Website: bh-photo
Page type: billing-address
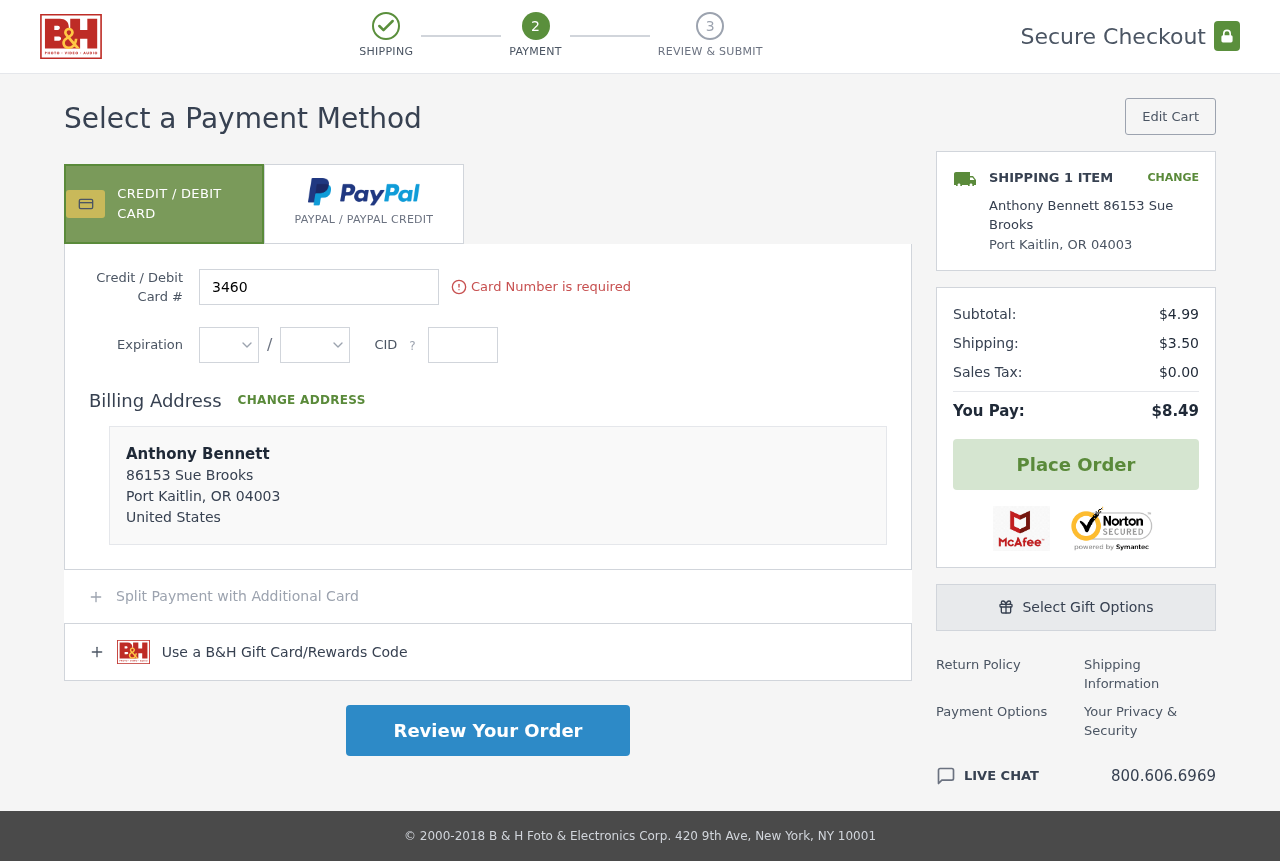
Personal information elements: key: PII_CARD_CVV
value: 6510
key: PII_CARD_EXPIRY_MONTH
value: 11
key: PII_CARD_EXPIRY_YEAR
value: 29
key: PII_CARD_NUMBER
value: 3460 1122 4878 512
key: PII_CITY
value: Port Kaitlin
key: PII_COUNTRY
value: United States
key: PII_FULLNAME
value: Anthony Bennett
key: PII_FULLNAME2
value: Anthony Bennett
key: PII_POSTCODE
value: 04003
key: PII_STATE_ABBR
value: OR
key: PII_STREET
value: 86153 Sue Brooks
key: PII_POSTCODE_FULL
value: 04003
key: PII_POSTCODE_NUMERIC
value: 4003
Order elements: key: ORDER_NUM_ITEMS
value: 1
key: ORDER_SUBTOTAL
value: $4.99
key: ORDER_SHIPPING_COST
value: $3.50
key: ORDER_TAX
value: $0.00
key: ORDER_TOTAL
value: $8.49